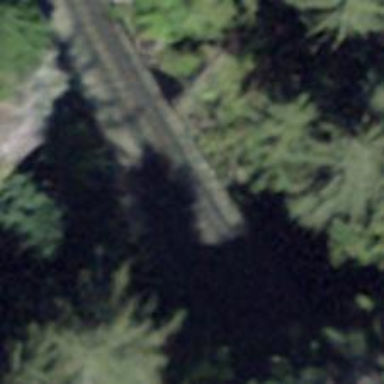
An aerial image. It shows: Narrow-gauge railway line with electrification.